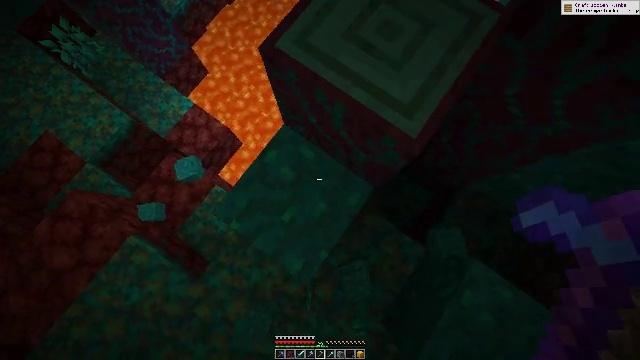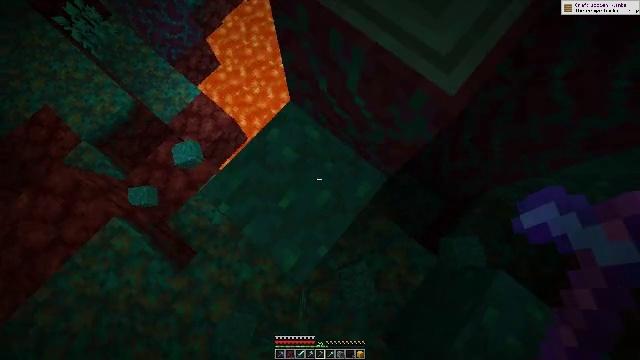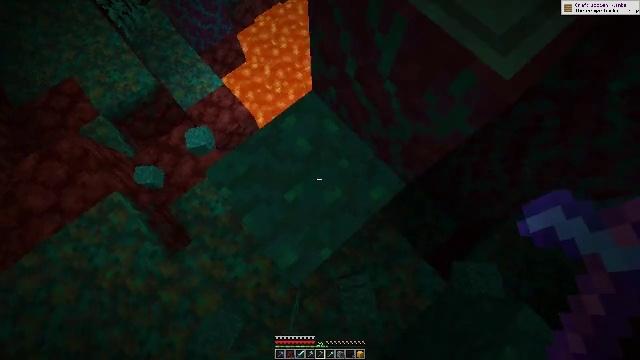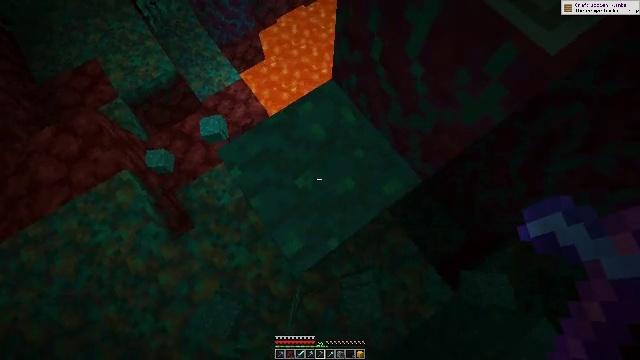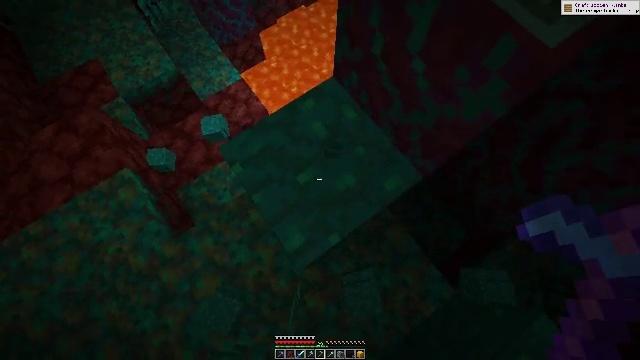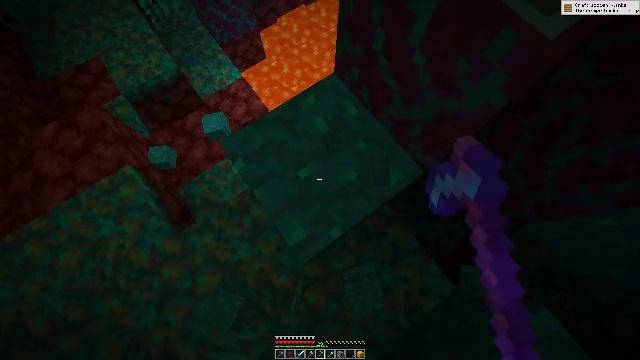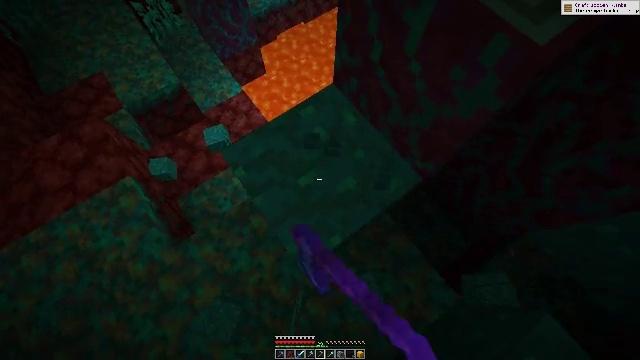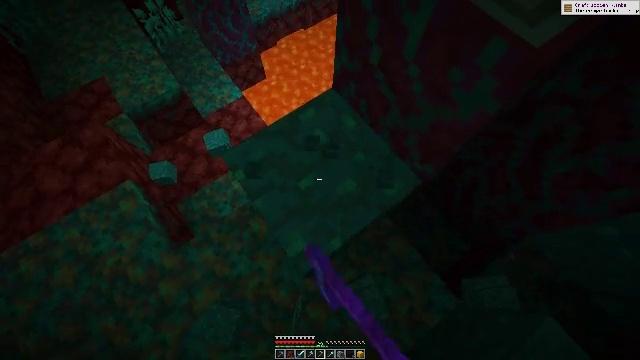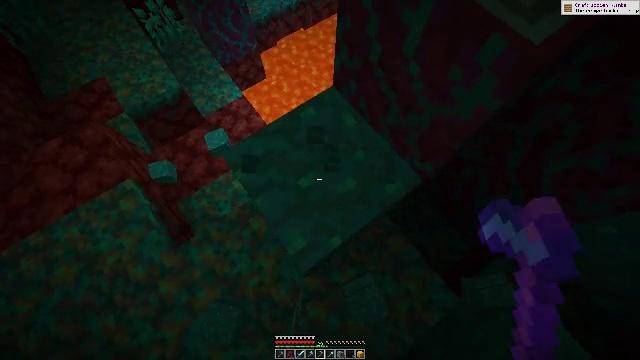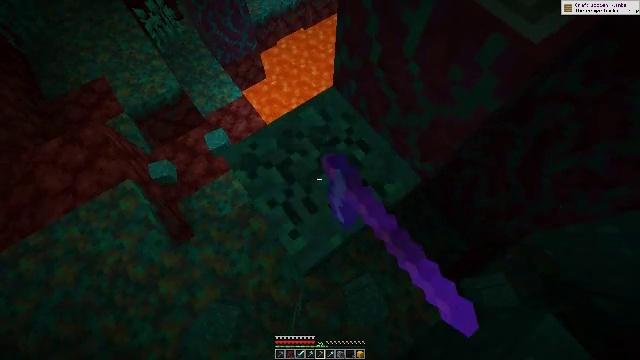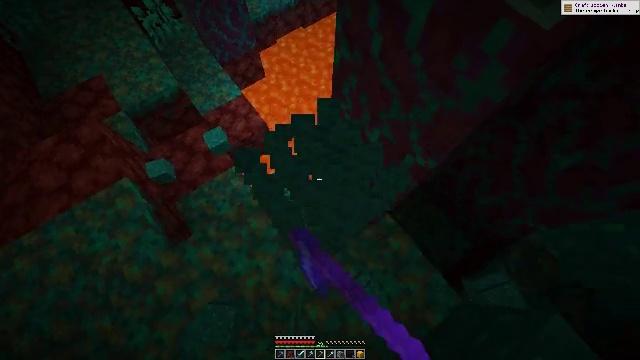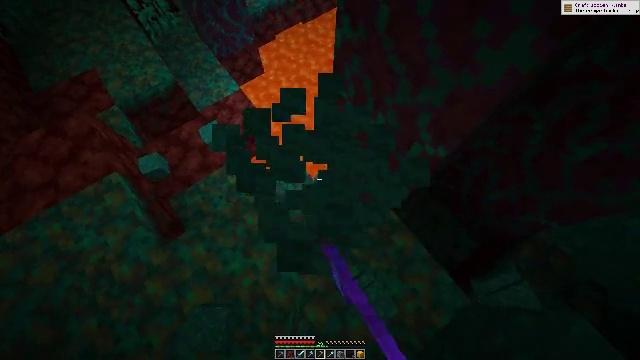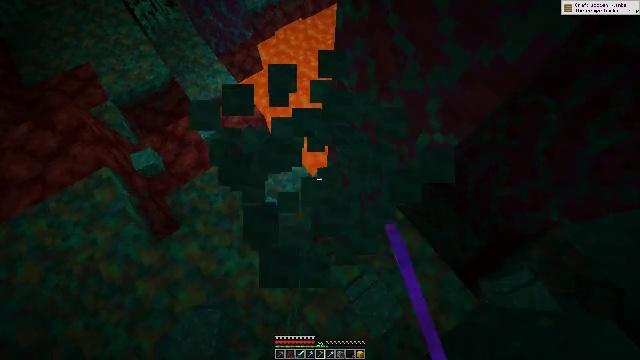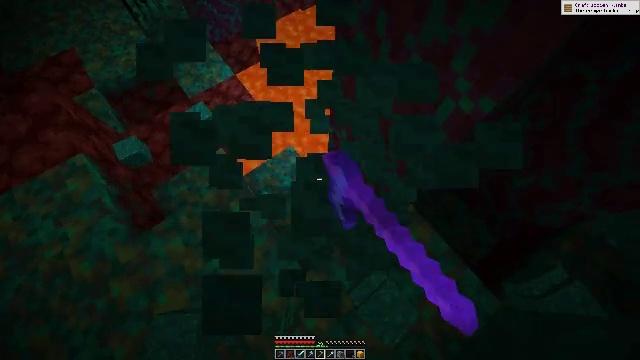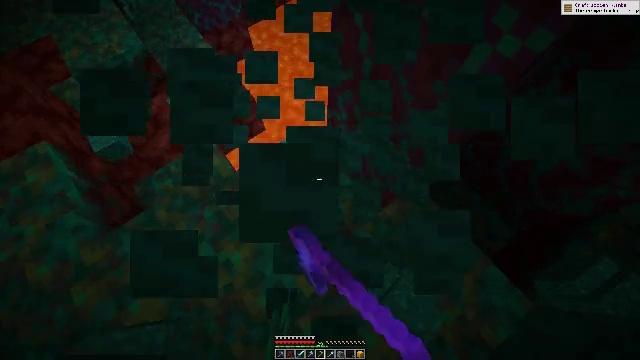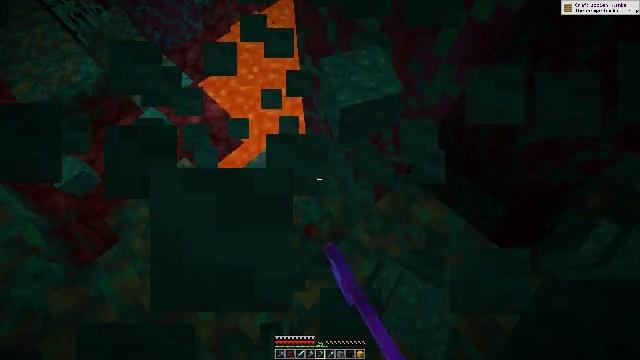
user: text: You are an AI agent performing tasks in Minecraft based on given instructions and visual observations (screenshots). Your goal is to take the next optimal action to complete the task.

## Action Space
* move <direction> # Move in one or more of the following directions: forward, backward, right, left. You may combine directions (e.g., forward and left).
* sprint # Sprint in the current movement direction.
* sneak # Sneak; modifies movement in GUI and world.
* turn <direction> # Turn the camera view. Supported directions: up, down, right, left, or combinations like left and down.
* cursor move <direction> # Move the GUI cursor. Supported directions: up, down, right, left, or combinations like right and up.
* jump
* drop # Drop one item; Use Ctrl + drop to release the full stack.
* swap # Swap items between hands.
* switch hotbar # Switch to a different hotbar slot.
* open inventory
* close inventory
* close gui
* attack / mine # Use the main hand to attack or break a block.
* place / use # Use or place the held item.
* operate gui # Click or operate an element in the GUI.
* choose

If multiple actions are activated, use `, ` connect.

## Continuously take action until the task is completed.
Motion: motion action
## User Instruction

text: Collect warped wart block.
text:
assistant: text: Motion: move back, turn left and up
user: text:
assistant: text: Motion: turn left and up
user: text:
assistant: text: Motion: turn left and up
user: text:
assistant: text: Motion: attack / mine
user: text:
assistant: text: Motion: attack / mine
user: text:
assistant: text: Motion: turn up, attack / mine
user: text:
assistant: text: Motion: turn up, attack / mine
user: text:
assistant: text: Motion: attack / mine
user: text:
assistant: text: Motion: attack / mine
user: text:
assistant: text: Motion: attack / mine
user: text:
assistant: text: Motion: attack / mine
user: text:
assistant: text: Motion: attack / mine
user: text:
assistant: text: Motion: no_op
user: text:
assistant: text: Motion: turn right
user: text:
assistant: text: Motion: turn right and up
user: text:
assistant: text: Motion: turn right and up
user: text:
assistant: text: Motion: turn right and up
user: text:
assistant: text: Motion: move right, turn right and up
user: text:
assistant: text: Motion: move right, turn right and up
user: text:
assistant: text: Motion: move right, turn up
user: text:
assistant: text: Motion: move right
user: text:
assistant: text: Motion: move right
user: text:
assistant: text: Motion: move right
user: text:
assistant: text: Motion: move right
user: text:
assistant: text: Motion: move forward and move right, turn left
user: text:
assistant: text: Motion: move forward and move right, turn left
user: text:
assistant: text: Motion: move forward, turn left and up
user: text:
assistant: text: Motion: move forward, turn left and up
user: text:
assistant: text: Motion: move forward, turn left
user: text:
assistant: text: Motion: move forward, turn left, jump